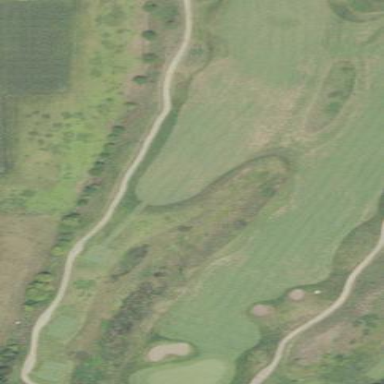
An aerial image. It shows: Rough area in golf course.